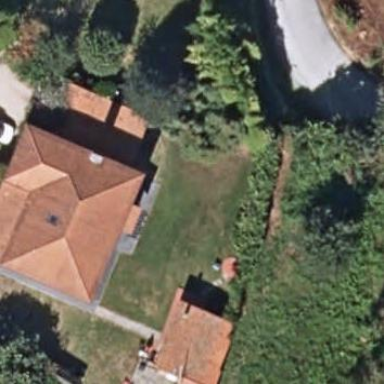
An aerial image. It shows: Simple house.